Field crop: tomato
Growth stage: 1
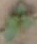
Species: solanum